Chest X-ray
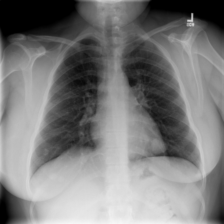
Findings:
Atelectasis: negative
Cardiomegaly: negative
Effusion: negative
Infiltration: negative
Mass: positive
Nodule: negative
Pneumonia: negative
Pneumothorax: negative
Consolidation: negative
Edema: negative
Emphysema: negative
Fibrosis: negative
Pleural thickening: negative
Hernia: negative